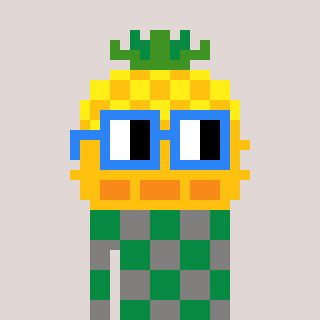
a pixel art character with square blue glasses, a pineapple-shaped head and a bluegrey-colored body on a warm background